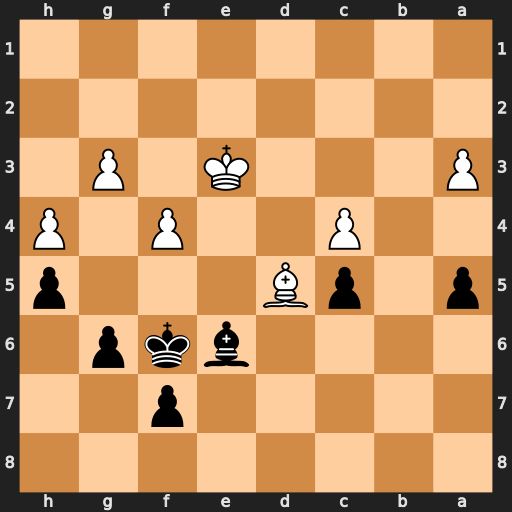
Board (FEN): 8/5p2/4bkp1/p1pB3p/2P2P1P/P3K1P1/8/8
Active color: b
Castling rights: -
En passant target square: -
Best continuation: Bxd5 cxd5 Ke7 Ke4 Kd6 f5 gxf5+